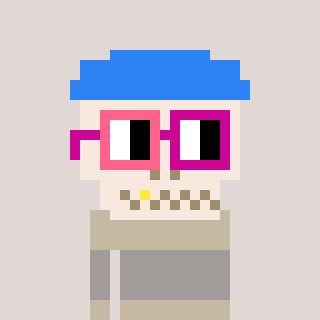
a pixel art character with square pink and red glasses, a skeleton-hat-shaped head and a bege-colored body on a warm background